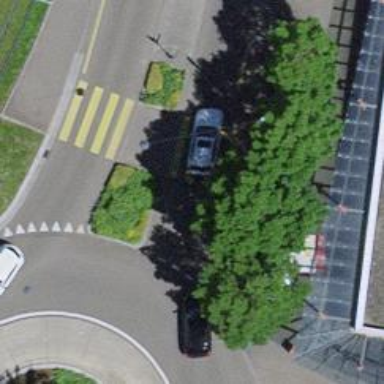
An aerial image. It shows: Marked road crossing with pedestrian island.